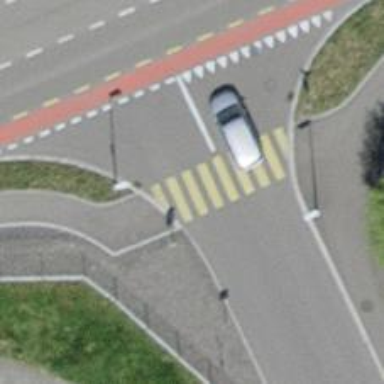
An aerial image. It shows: Uncontrolled zebra crossing with notable zebra markings.